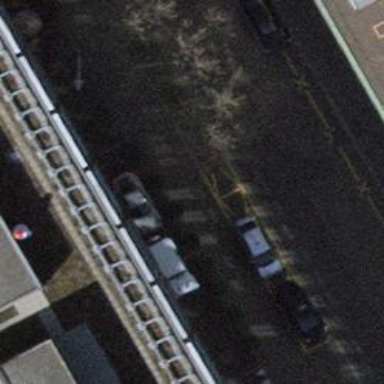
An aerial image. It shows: Designated parking space for taxis.